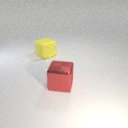
large red metal cube in front of large yellow rubber cube